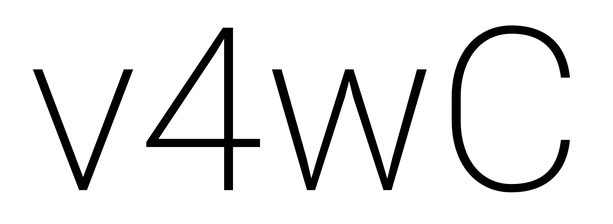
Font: Roboto_ExtraLight